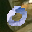
Label: 0